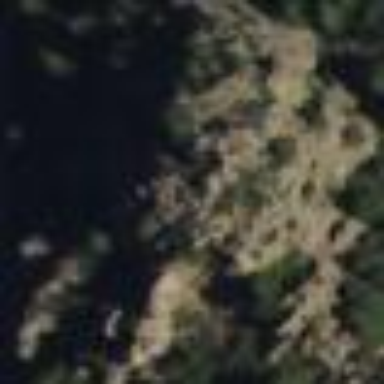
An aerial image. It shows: Landscape dominated by bare rock.